Question: I currently have an overview report of a participant inside a table. I want to be able to click on a patient ID in the report the "unhide a sub report" which shows the next level of information for the patient ID that I have clicked on. I am using SQl report builder 3.0 and I have tried a number of things including groups, functions etc and nothing seems to work. How do I go about this? I can give more detail if required below is a picture of what I currently have, I need the table below to be hidden until the top table patient ID is click and the sub table needs to filter by the ID.

Thanks.
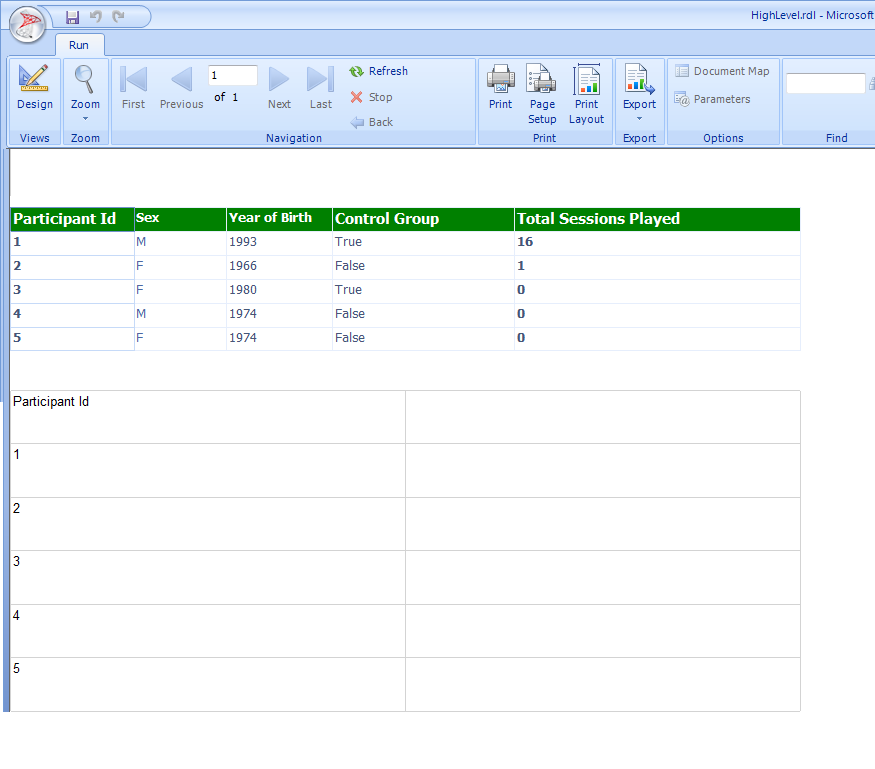
Answer: The way you can do this is to build another report, where you pass a parameter, and according to the parameter you do a selection. You add an action to one of the rows. The action should be to go to the next report where according to the passed parameter you do the selection. I will edit my answer soon and pass you a link where you can find more about this issue.
<URL>